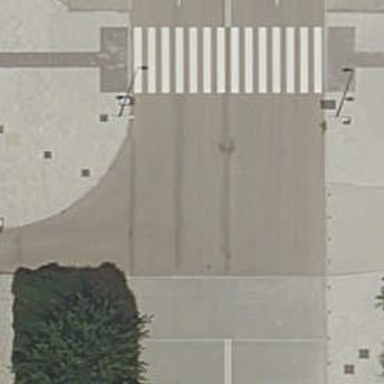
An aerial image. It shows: Uncontrolled road crossing.